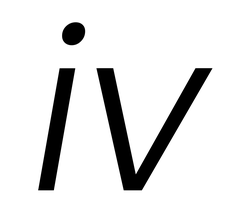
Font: Poppins-LightItalic